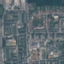
Land use / land cover: Residential